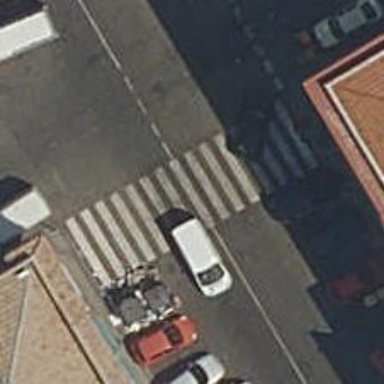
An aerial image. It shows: Uncontrolled zebra crossing on the road.